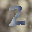
Label: 2